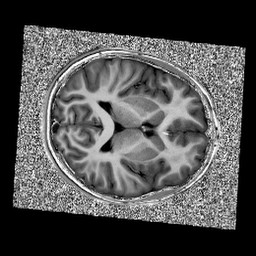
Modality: UNIT1
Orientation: axial
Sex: male
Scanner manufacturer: siemens
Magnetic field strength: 3 T
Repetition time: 5 s
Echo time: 0.00355 s